Question: What I'm doing is something like this
'''
<Dynamic Framelayout >
<Dynamic Relaive Layout>
<Dynamic imageView>
<Dynamic TextView>
</Dynamic Relaive Layout>
</Dynamic Framelayout>
'''
I have created the layout and placed the views as I discussed above.
But Now I want to textview should be placed below the image view
here what I m getting.

notice the RED textviews. this should be below the imageview and horizontally centered.
Here is my Code.
'''
final FrameLayout main = (FrameLayout) findViewById(R.id.add_dynamic_views_frame);
int numViews = drawbbleIds.length;
for (int i = 0; i < numViews; i++) {
RelativeLayout rel_inner = new RelativeLayout(SplashSearch.this);
rel_inner.setGravity(Gravity.CENTER_HORIZONTAL);
ImageView imgView = new ImageView(SplashSearch.this);
TextView textView = new TextView(SplashSearch.this);
imgView.setImageDrawable(getResources().getDrawable(drawbbleIds[i]));
imgView.setTag(i);
imgView.setId(i);
imgView.setOnClickListener(SplashSearch.this);
rel_inner.addView(imgView);
RelativeLayout.LayoutParams imgLp = (RelativeLayout.LayoutParams) imgView
.getLayoutParams();
textView.setTag(i);
textView.setId(i);
textView.setText(getResources().getStringArray(R.array.tabs_names)[i]);
textView.setTextColor(Color.RED);
rel_inner.addView(textView);
RelativeLayout.LayoutParams txtLp = (RelativeLayout.LayoutParams) textView
.getLayoutParams();
imgLp.addRule(RelativeLayout.BELOW, textView.getId());
textView.setLayoutParams(imgLp);
FrameLayout.LayoutParams lp = new FrameLayout.LayoutParams(70, 70);
// Place all views in the center of the
// layout. We'll transform them
// away from there in the code below.
lp.gravity = Gravity.CENTER;
// Set layout params on view.
rel_inner.setLayoutParams(lp);
// Calculate the angle of the current
// view.
// Adjust by 90 degrees to
// get View 0 at the top. We need the
// angle
// in degrees and radians.
float angleDeg = i * 360.0f / numViews - 90.0f;
float angleRad = (float) (angleDeg * Math.PI / 180.0f);
rel_inner.setTranslationX(250 * (float) Math.cos(angleRad));
rel_inner.setTranslationY(250 * (float) Math.sin(angleRad));
main.addView(rel_inner);
}
'''
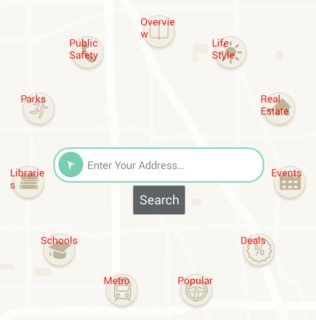
Answer: Try using this code:
'''
final FrameLayout main = (FrameLayout) findViewById(R.id.frame);
int numViews = 5;
for (int i = 0; i < numViews; i++) {
RelativeLayout rel_inner = new RelativeLayout(this);
rel_inner.setGravity(Gravity.CENTER_HORIZONTAL);
ImageView imgView = new ImageView(this);
imgView.setImageDrawable(getResources().getDrawable(
R.drawable.ic_launcher));
imgView.setTag(i);
imgView.setId(i + 1);
// imgView.setOnClickListener(SplashSearch.this);
rel_inner.addView(imgView);
RelativeLayout.LayoutParams imgLp = new RelativeLayout.LayoutParams(
LayoutParams.WRAP_CONTENT, LayoutParams.WRAP_CONTENT);
TextView textView = new TextView(this);
textView.setTag(i);
textView.setId(i);
textView.setText("" + i);
textView.setTextColor(Color.RED);
imgLp.addRule(RelativeLayout.BELOW, imgView.getId());
imgLp.addRule(RelativeLayout.CENTER_HORIZONTAL);
textView.setLayoutParams(imgLp);
rel_inner.addView(textView);
FrameLayout.LayoutParams lp = new FrameLayout.LayoutParams(70,
LayoutParams.WRAP_CONTENT);
// Place all views in the center of the
// layout. We'll transform them
// away from there in the code below.
lp.gravity = Gravity.CENTER;
// Set layout params on view.
rel_inner.setLayoutParams(lp);
// Calculate the angle of the current
// view.
// Adjust by 90 degrees to
// get View 0 at the top. We need the
// angle
// in degrees and radians.
float angleDeg = i * 360.0f / numViews - 90.0f;
float angleRad = (float) (angleDeg * Math.PI / 180.0f);
rel_inner.setTranslationX(250 * (float) Math.cos(angleRad));
rel_inner.setTranslationY(250 * (float) Math.sin(angleRad));
main.addView(rel_inner);
}
'''
It works well.Hope it will help you.